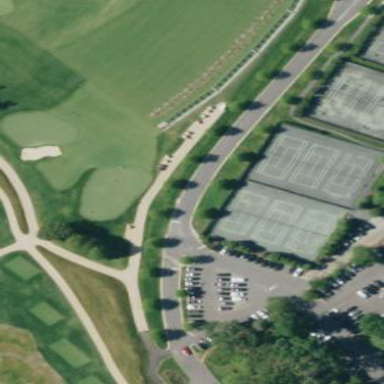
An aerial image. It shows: Golf tee on grassy land.